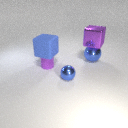
small purple rubber cylinder to the left of small blue metal sphere